Question: I am trying to create a stored procedure, but I am having an issue.
'''
delimiter |
create procedure get_user_credits_2(guid char(50))
BEGIN
SELECT user_credits.GUID,
creditwarninglevel,
creditsexpirydate,
EmailCreditWarningLevel,
EmailAddressWarningLevel,
CustomerName,
CASE WHEN user_credits.Credits > 0
THEN sum(user_credits.Credits) + SUM(user_credits.PurchasedCredits)
ELSE user_credits.Credits
END AS 'Credits'
FROM
user_credits
WHERE guid=iguid;
END
|
delimiter ;
Error 1064: You have an error in your SQL syntax, check the manual to your mysql server version for the right syntax to use near 'END' at line 15.
'''
I have checked a few sources, but I can't get this to work. I'm sure it is probably something I am over looking. Thanks
I have checked another question as well on here source: <URL>
Image:

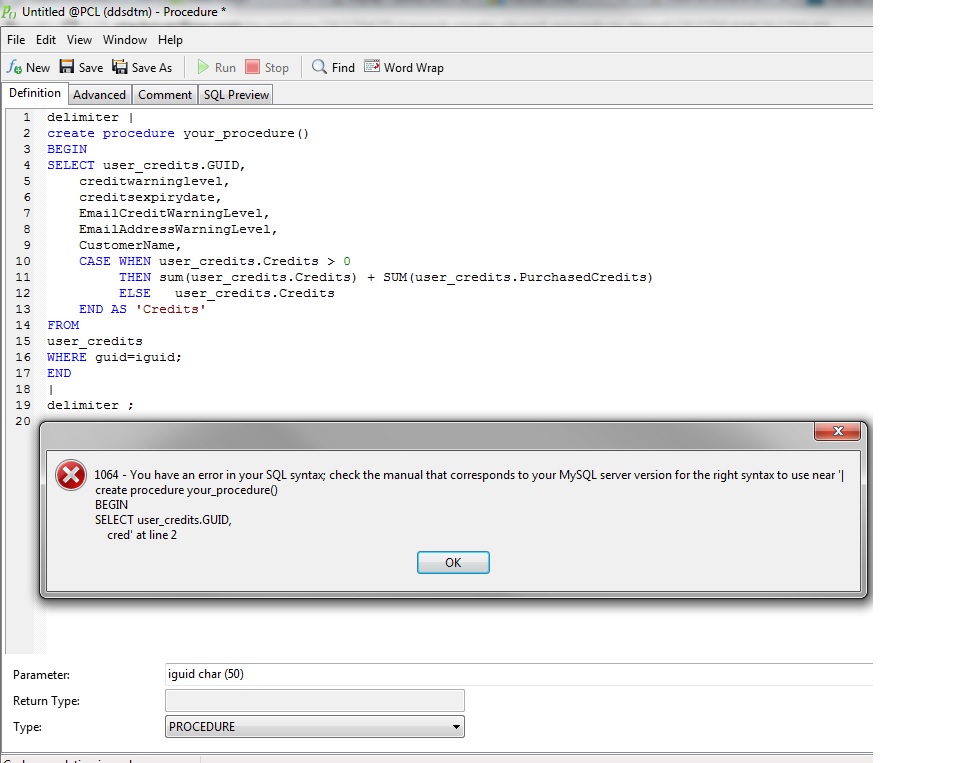
Answer: I solved the issue, for some reason in Navitcat IDE doesn't like the fact you declare a procedure and start with
'''
BEGIN
END
'''
It only cares about the select statement. eg
'''
Select * from table;
'''